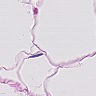
Metastatic tissue present: no